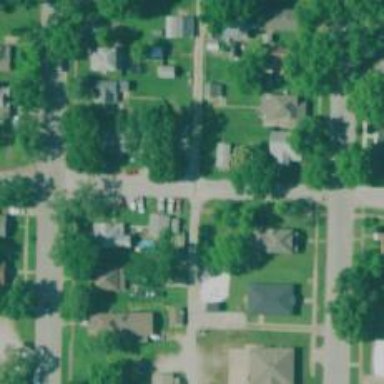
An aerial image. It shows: Alley classified as service road.